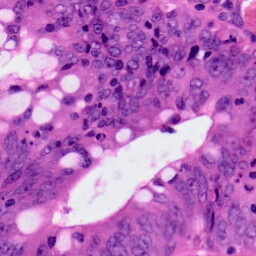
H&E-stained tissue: Colon